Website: lowes
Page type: cart
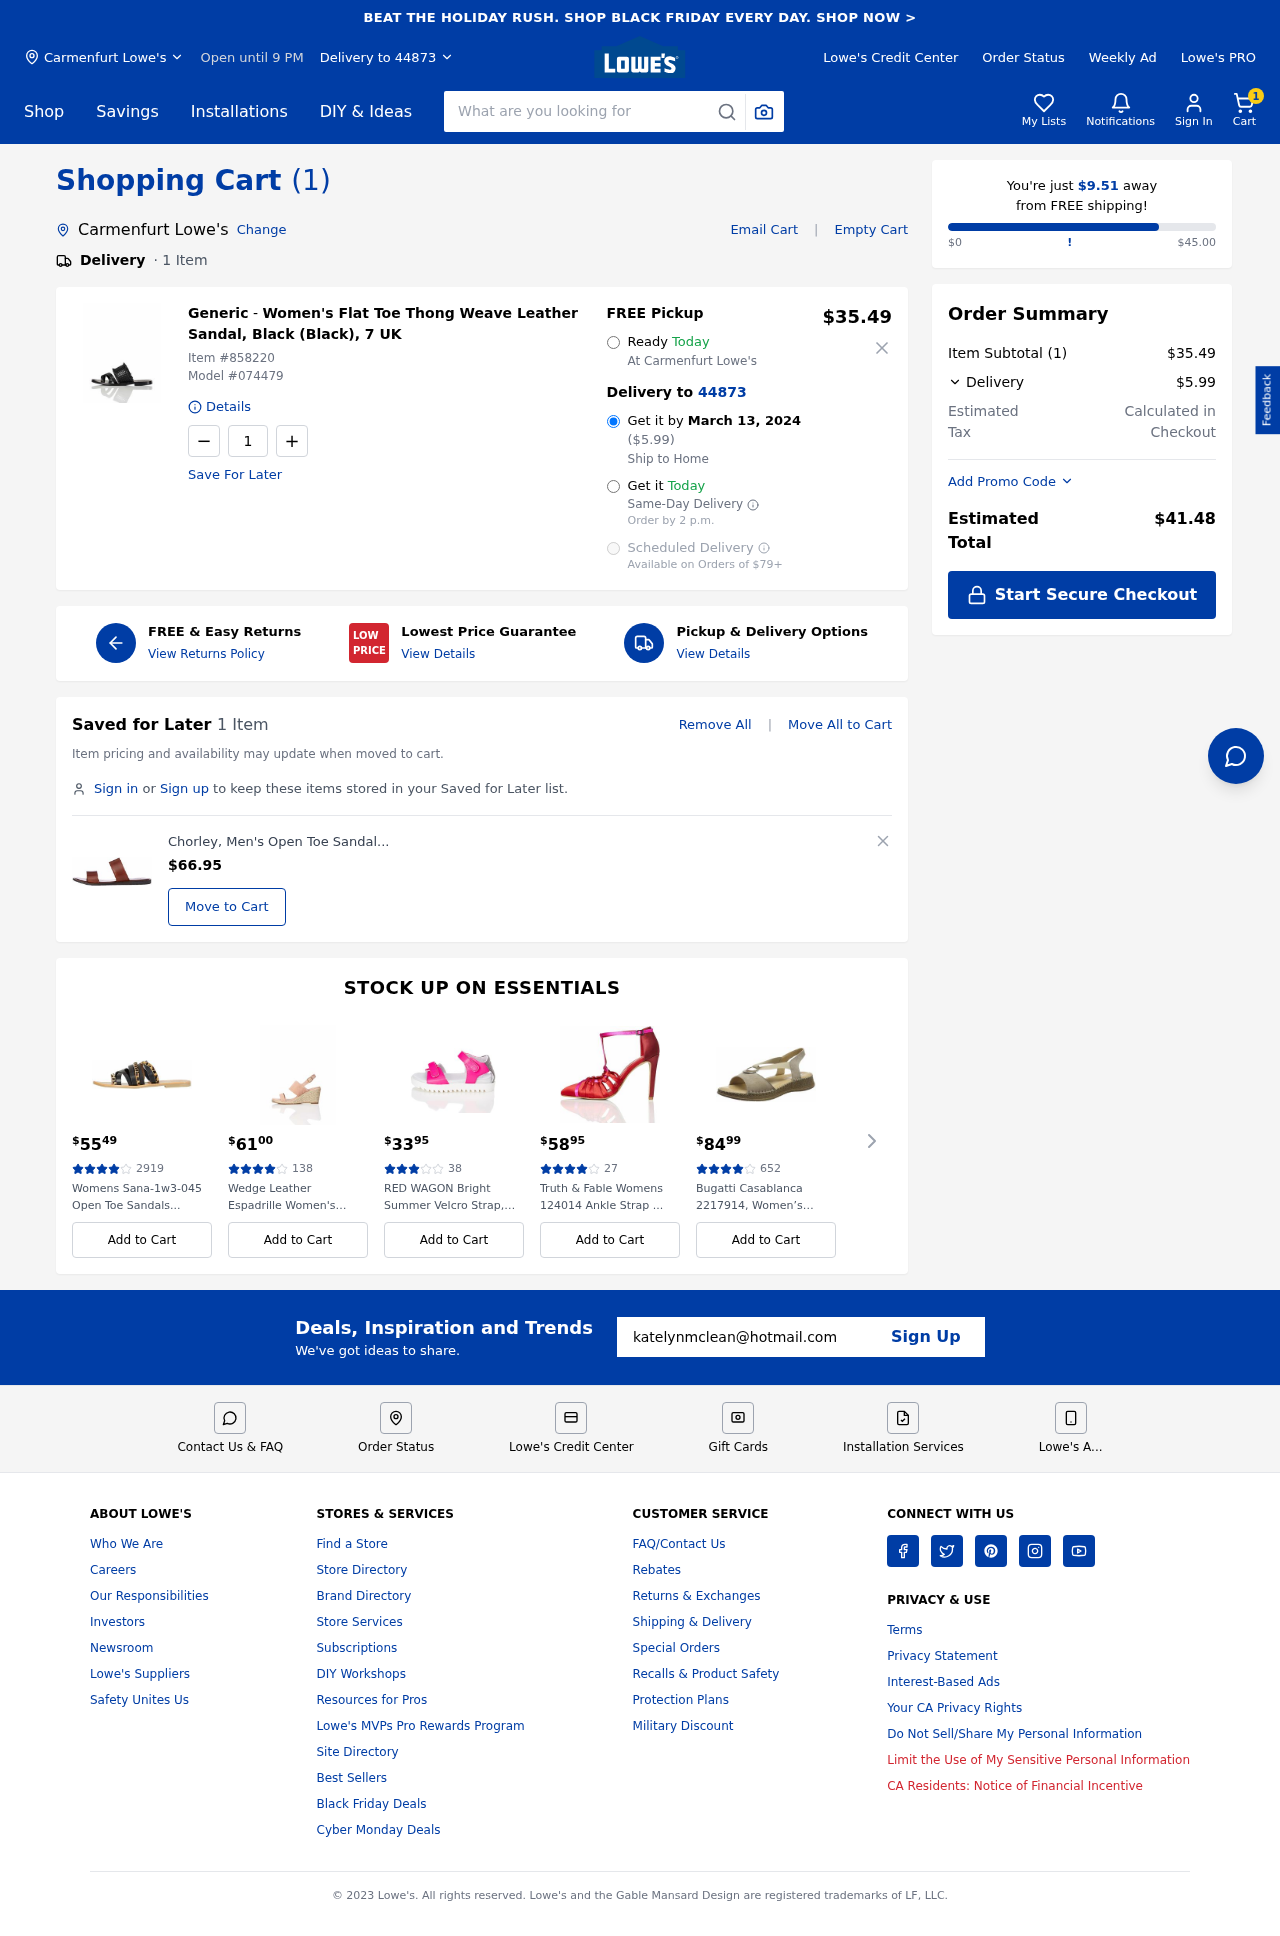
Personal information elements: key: PII_CITY
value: Carmenfurt Lowe's
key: PII_EMAIL
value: katelynmclean@hotmail.com
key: PII_POSTCODE
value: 44873
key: PII_CITY2
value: Carmenfurt Lowe's
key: PII_CITY3
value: Carmenfurt
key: PII_POSTCODE2
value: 44873
Product elements: key: PRODUCT1_BRAND
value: Generic
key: PRODUCT1_NAME
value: Women's Flat Toe Thong Weave Leather Sandal, Black (Black), 7 UK
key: PRODUCT1_PRICE
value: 35.49
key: PRODUCT1_QUANTITY
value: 1
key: PRODUCT2_NAME
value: Chorley, Men's Open Toe Sandals
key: PRODUCT2_PRICE
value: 66.95
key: PRODUCT1_ITEM_NUMBER
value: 858220
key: PRODUCT1_MODEL_NUMBER
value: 074479
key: PRODUCT3_PRICE
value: $5549
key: PRODUCT3_NUM_RATINGS
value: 2919
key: PRODUCT3_NAME
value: Womens Sana-1w3-045 Open Toe Sandals...
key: PRODUCT4_PRICE
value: $6100
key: PRODUCT4_NUM_RATINGS
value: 138
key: PRODUCT4_NAME
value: Wedge Leather Espadrille Women's Peeptoe...
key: PRODUCT5_PRICE
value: $3395
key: PRODUCT5_NUM_RATINGS
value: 38
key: PRODUCT5_NAME
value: RED WAGON Bright Summer Velcro Strap, Gi...
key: PRODUCT6_PRICE
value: $5895
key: PRODUCT6_NUM_RATINGS
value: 27
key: PRODUCT6_NAME
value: Truth & Fable Womens 124014 Ankle Strap ...
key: PRODUCT7_PRICE
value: $8499
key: PRODUCT7_NUM_RATINGS
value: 652
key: PRODUCT7_NAME
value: Bugatti Casablanca 2217914, Women’s Ankl...
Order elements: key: ORDER_NUM_ITEMS
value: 1
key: ORDER_DELIVERY_DATE
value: March 13, 2024
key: ORDER_SHIPPING_COST2
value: $5.99
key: ORDER_SHIPPING_AWAY
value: $9.51
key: ORDER_SUBTOTAL
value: $35.49
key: ORDER_SHIPPING_COST
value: $5.99
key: ORDER_TOTAL
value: $41.48
Search elements: key: HEADER_SEARCH
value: What are you looking for
Other elements: key: SAVED_NUM_ITEMS
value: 1 Item